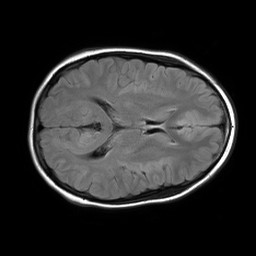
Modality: FLAIR
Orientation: axial
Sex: female
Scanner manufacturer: philips
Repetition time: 11 s
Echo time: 0.125 s